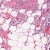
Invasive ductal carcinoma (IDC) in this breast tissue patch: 1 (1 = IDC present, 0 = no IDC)